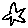
Label: star